Current action and preconditions to check: path_clear

Your task: For each precondition in the list above, predict whether it will hold at this action.

Consider the current scene as observed from the mobile robot's camera, and analyze the predicted future states of all dynamic agents (e.g., people, animals, vehicles, or any moving entities) within the NEXT SECOND.

IMPORTANT: Only answer "very likely" if you are absolutely certain—based on strong, clear evidence—that a dynamic agent will violate the precondition in the predicted future state. Do NOT answer "very likely" for unlikely, ambiguous, or low-probability risks.

Ask yourself for each precondition: Is there a high probability, with clear and convincing evidence, that the predicted future states of any dynamic agent will interfere with the predicted future state of the currently executing action within the NEXT SECOND, causing that precondition to fail?

Assess the risk level based on these predictions. Use "likely" or "very likely" if motions create a clear risk of interference.

Use "neutral" or "improbable" if agents are nearby but their predicted paths are clearly diverging or non-conflicting.

Failure Risk Categories: "very improbable", "improbable", "neutral", "likely", "very likely"

Answer Format: Output ONLY the probability_of_failure value from these categories: "very improbable", "improbable", "neutral", "likely", "very likely"

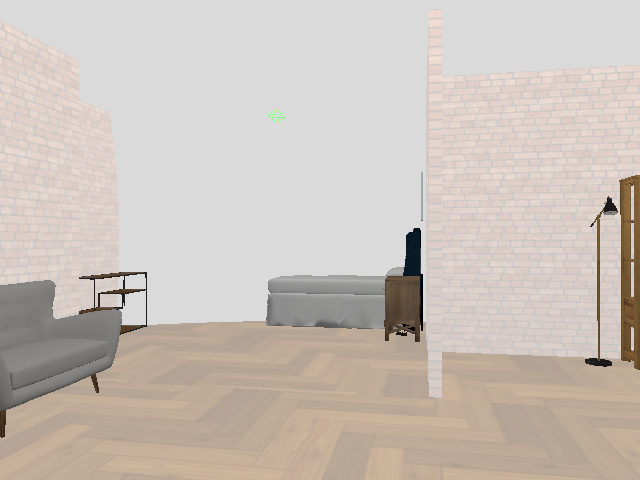

Answer: very improbable